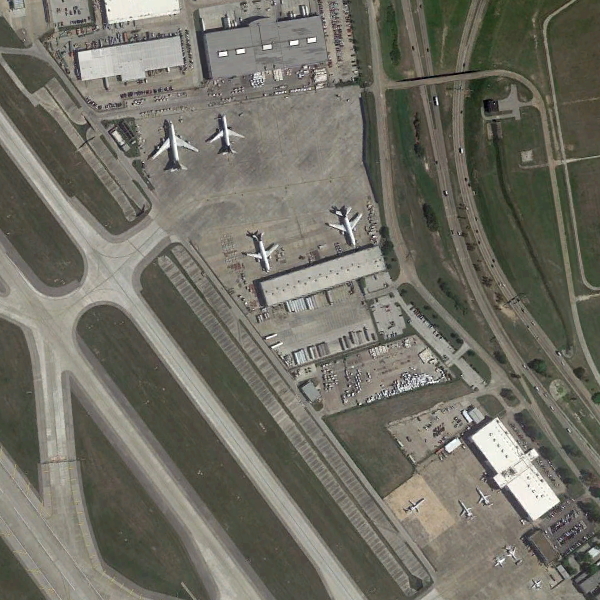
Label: Airport